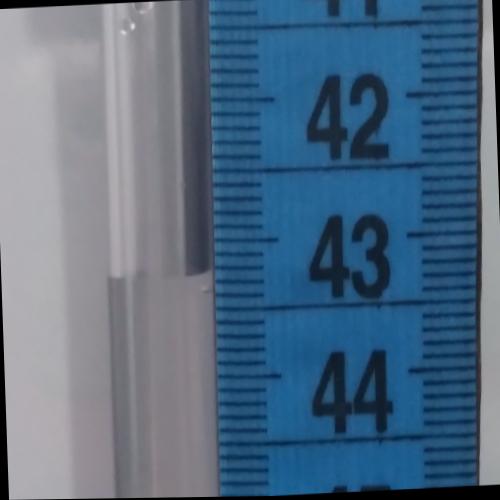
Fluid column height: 43.2 cm